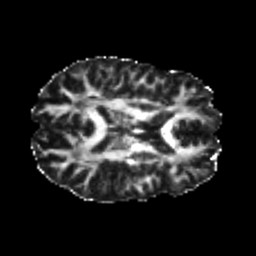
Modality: FA
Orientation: axial
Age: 25
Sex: male
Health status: healthy
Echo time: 0.074 s